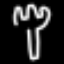
Label: fork